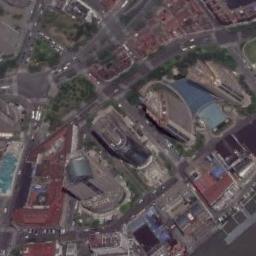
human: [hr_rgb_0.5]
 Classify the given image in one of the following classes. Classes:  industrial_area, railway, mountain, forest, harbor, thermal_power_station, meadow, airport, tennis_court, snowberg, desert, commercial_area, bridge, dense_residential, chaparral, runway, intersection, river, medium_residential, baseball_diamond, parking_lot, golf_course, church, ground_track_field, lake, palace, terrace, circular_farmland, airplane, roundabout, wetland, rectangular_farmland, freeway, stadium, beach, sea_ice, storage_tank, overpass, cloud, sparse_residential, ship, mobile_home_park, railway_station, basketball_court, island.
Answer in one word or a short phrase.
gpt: commercial_area